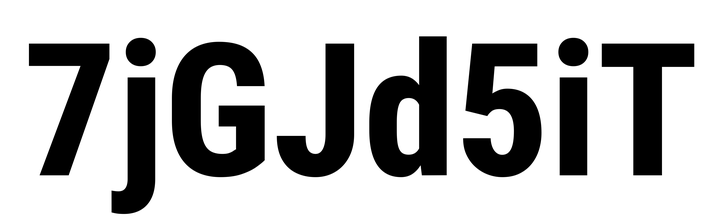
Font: Roboto_Condensed_ExtraBold